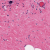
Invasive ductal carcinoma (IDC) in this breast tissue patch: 0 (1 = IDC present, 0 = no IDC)